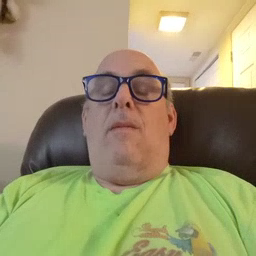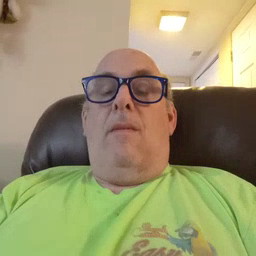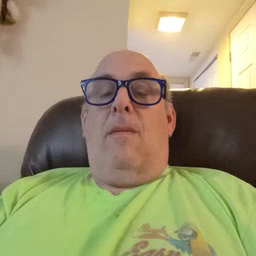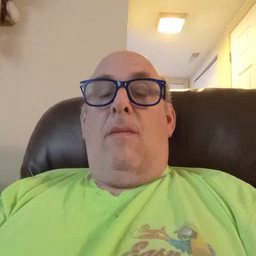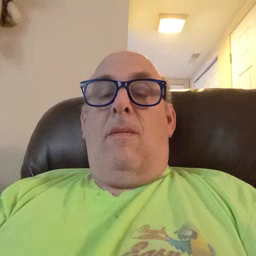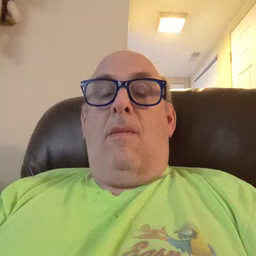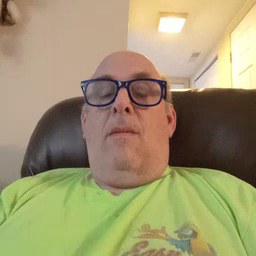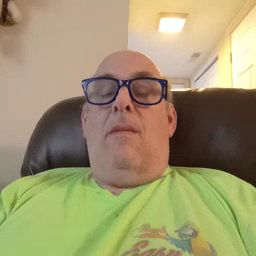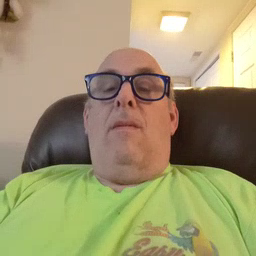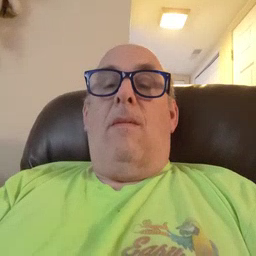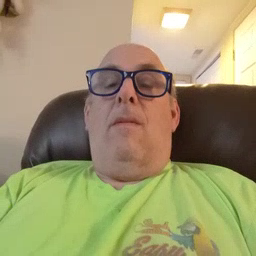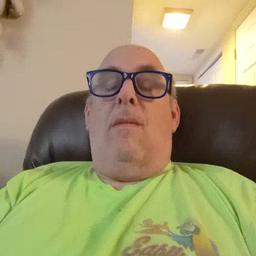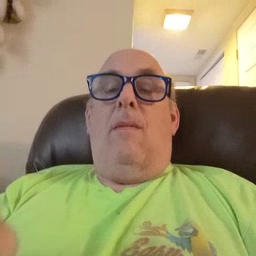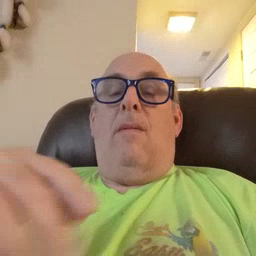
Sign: zebra